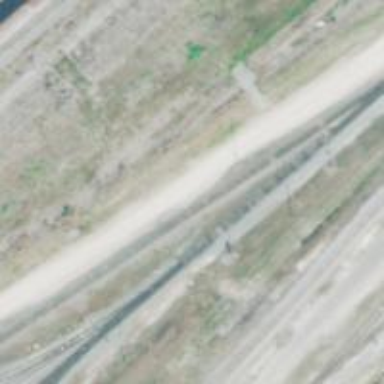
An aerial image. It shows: Abandoned railway yard.